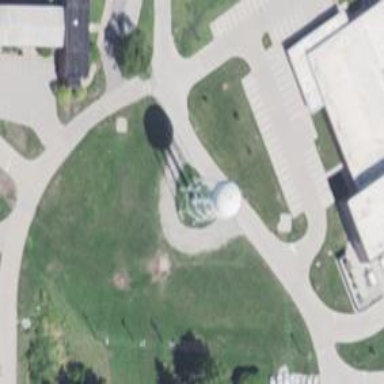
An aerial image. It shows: Water tower that is man-made.